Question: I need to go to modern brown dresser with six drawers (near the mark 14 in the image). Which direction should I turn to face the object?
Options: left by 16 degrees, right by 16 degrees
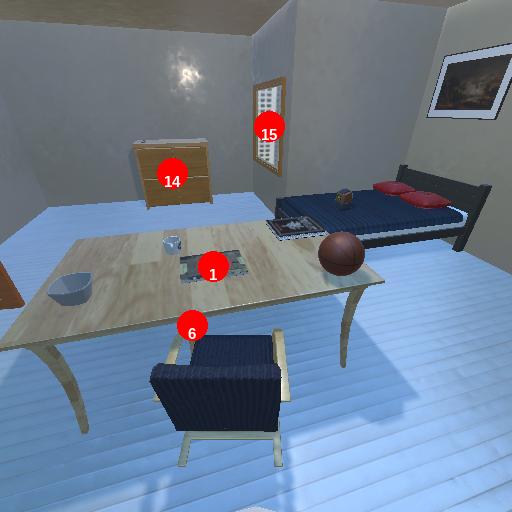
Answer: left by 16 degrees